Question: I want the full header text of the Wijmo FlexGrid header visible:
.
How can I do it with CSS?
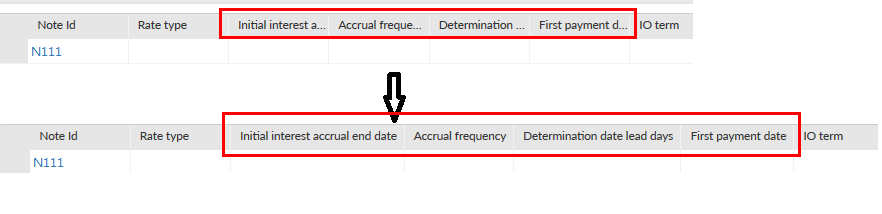
Answer: I was also facing the same issue while doing the same here is how i solved this:
css changes:
'''
.wjcGrid .wj-colheaders .wj-header {
text-overflow: initial;
}
'''
html changes:
'''
<wj-flex-grid #flex
[itemsSource]="data"
[isReadOnly]="true"
[headersVisibility]="'Column'"
[selectionMode]="'Row'"
(loadedRows)="onGridLoaded($event)"
[autoSizeMode] = "'Headers'">
</wj-flex-grid>
'''
In component:
'''
onGridLoaded(){
var self = this;
setTimeout(function() {
self.flex.autoSizeColumns();
},300);
}
'''
> you can remove 'setTimeout' from the above method,as i have used because i had some rendering issue when i was loading same grid multiple times.
Hope it solves your issue.